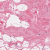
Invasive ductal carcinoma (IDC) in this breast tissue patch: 0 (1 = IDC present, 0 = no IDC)